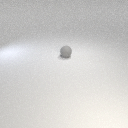
small gray rubber sphere